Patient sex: M
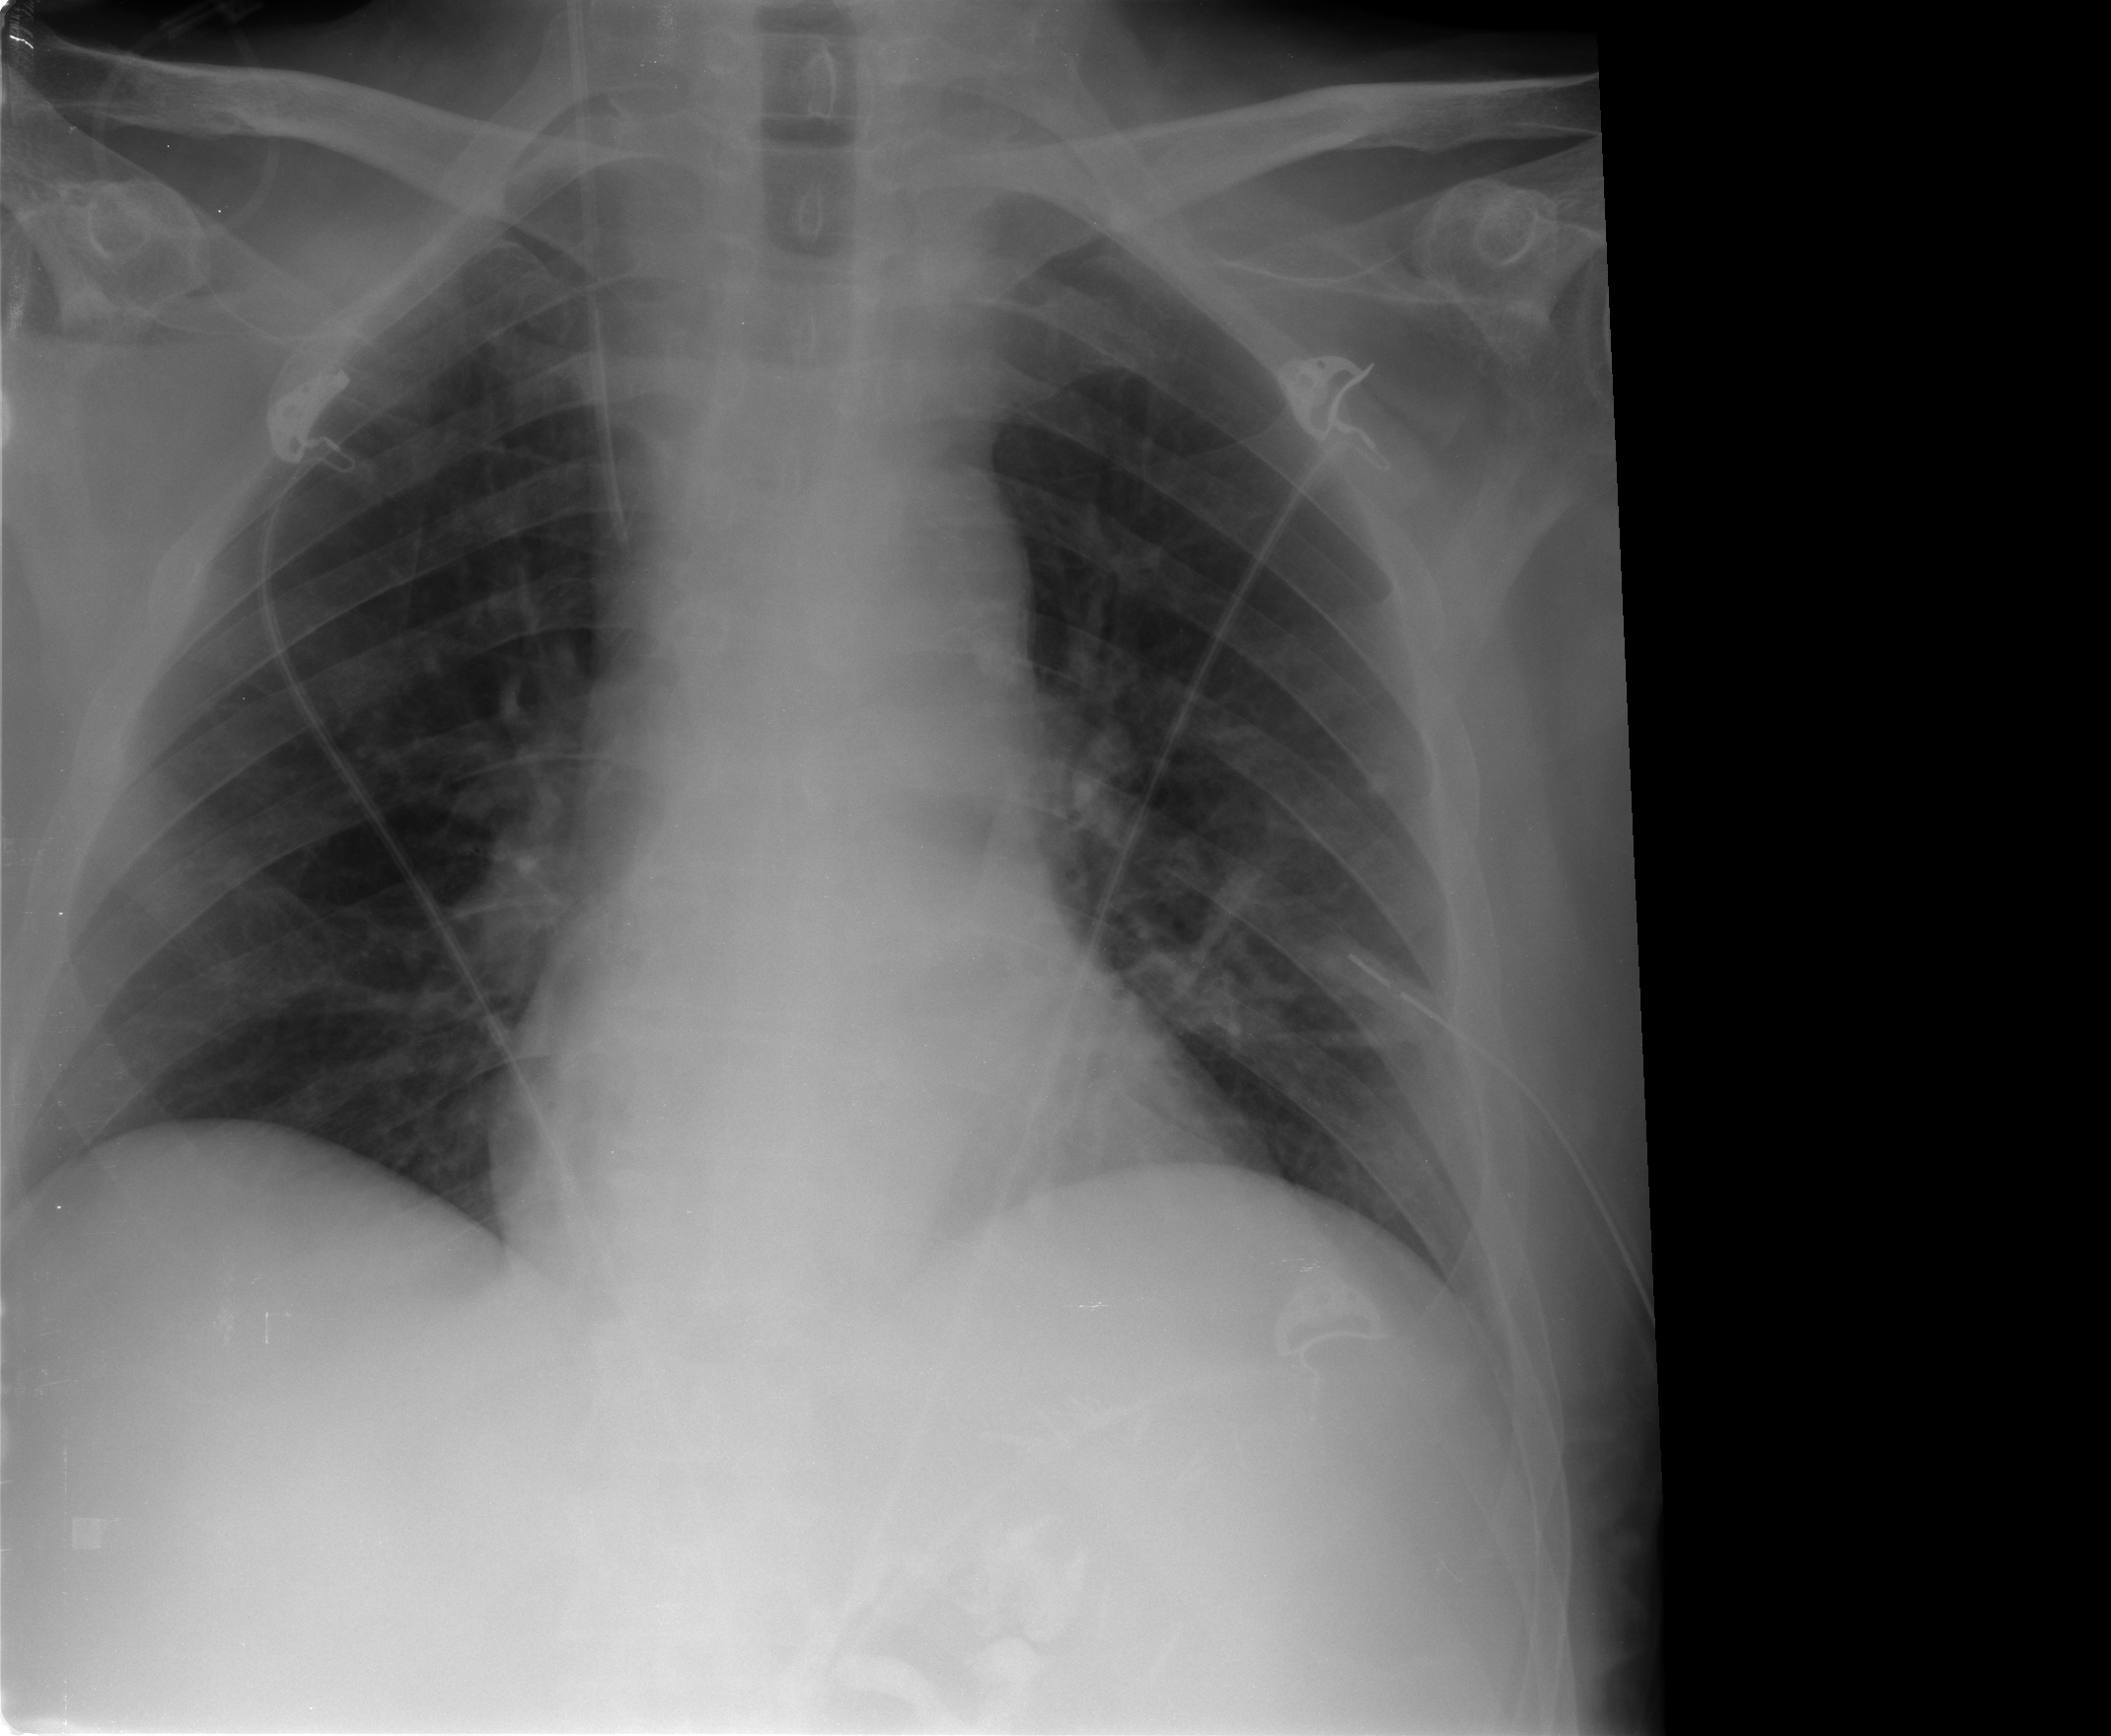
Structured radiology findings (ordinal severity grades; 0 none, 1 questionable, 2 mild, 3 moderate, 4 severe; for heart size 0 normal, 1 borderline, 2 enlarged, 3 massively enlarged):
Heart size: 0
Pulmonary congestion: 1
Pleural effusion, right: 0
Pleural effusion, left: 0
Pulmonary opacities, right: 0
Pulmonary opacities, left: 0
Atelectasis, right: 0
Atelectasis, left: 2